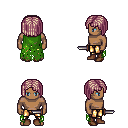
a pixel art fantasy rpg character, male body template, human, dark skin, green tattered cape, gold greaves, white blonde pageboy hairstyle, brown shoes, dagger, four views (front, back, left, right), 2x2 character sprite sheet, small pixel art, hard edges, no anti-aliasing